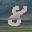
Label: 8